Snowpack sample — Snodgrass Mountain, Crested Butte, Colorado (2/4/25, 12:06 PM MST)
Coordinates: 38.923, -106.968
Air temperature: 35 °F
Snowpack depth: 80 cm
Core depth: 40 cm
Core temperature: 32 °F
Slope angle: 14°, slope face: 78°
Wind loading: low
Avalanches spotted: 0
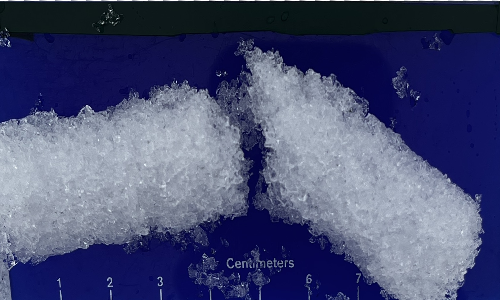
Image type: core
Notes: No avalanches nearby, unusually warm weather for the last month reported by residents, Collected 25 yards from treeline